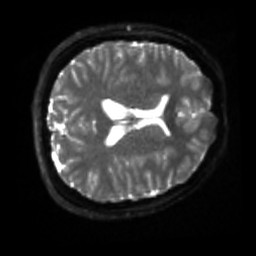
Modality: sbref
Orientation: axial
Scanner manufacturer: siemens
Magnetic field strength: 3 T
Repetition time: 4 s
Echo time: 0.0594 s